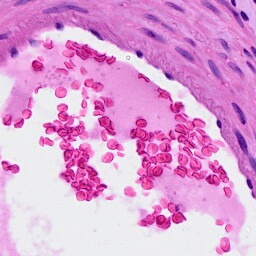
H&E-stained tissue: Ovarian